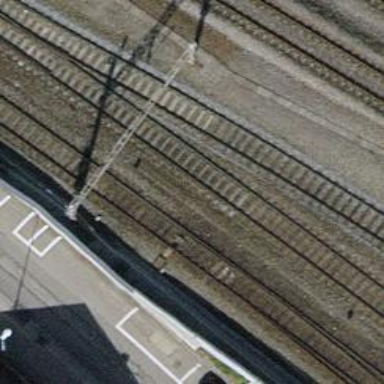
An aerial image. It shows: Railway switch.